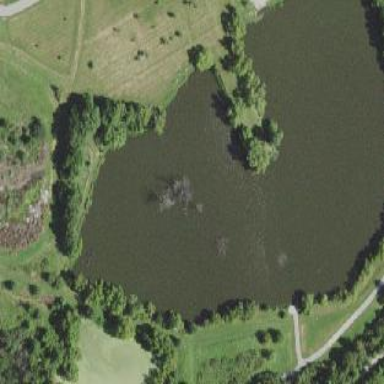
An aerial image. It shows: Lake with natural water.